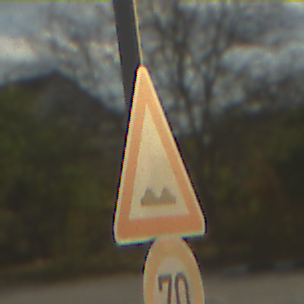
Verkehrszeichen: UnebeneFahrbahn
Zusatzzeichen unten: Geschwindigkeit70
Umgebung: Outdoor, RoadRail
Tageszeit: MorningAfternoon
Wetter: PartlyCloudy
Licht: Natural
Jahreszeit: NotSpecified
Kontrast: HighContrast